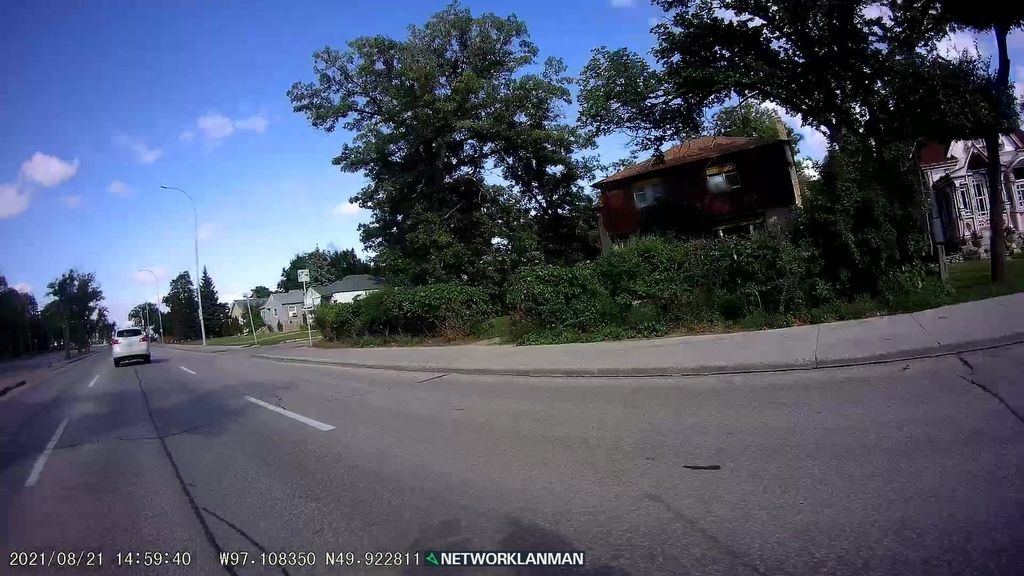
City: winnipeg